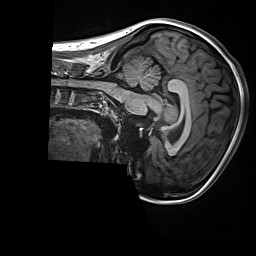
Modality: T1w
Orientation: sagittal
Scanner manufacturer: siemens
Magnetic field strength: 3 T
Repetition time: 2.5 s
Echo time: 0.00299 s